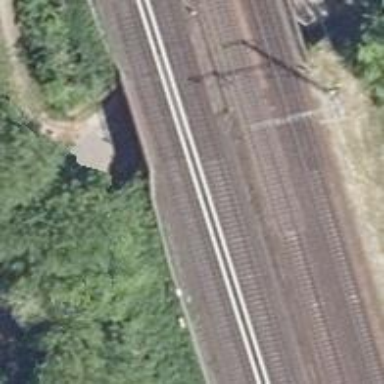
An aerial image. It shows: Bridge used by the electrified light rail system.